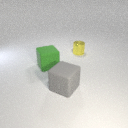
small yellow metal cylinder to the right of large gray rubber cube